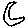
Label: moon